Question: I have honestly and sincerely gone through a good number of questions regarding this topic, but none seem to exactly hit the mark for my issue (due to my lack of knowledge, obviously).
In any case, I work in insurance and currently working on a program with a loss aggregate limit of USD 10 mln in the year. So the table on the left in the attached snapshot shows the incidents(losses) during that day of the month (going down) during that year (going across). What I would like to do in the table on the right is to tell it to sum losses until USD 10 mln is reached then set all remaining losses for the remainder of the year to zero (I have months in consecutive order with subtotals for the months in between).
To be clearer, for example, January 11th, 2017 should read USD 9,772,760 since there was a USD 227,240 loss on January 1st, 2017 (combined would be USD 10 mln) and therefore would exclude the January 26th loss of USD 222,582 or any following losses for the rest of the year (set to 0).
Hope I'm clear, and I hope I'm not breaking any protocols by posting this as is.

<URL>
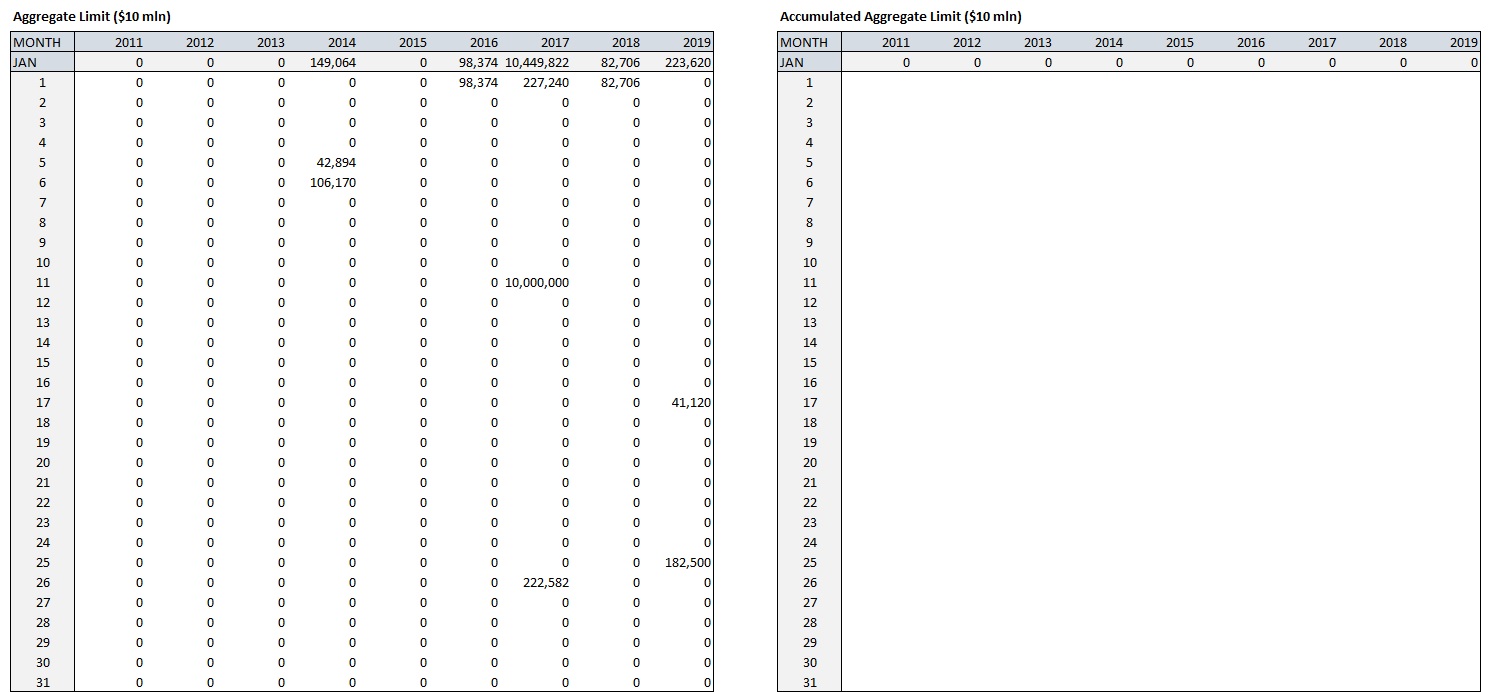
Answer: Hopefully I got this right...
I created two formulas - one for row 3 (first value of the month):
'''
=IF(E3><PHONE>,<PHONE>,E3)
'''
...and the remaining days (rows 4 & below):
'''
=IF(E$2><PHONE>,IF(SUM(K$3:K3)>=<PHONE>,0,IF(SUM(E$3:E4)><PHONE>,E4-SUM(E$3:E3),E4)),E4)
'''
Both are highlighted with yellow color. Here's the final result:
<URL>